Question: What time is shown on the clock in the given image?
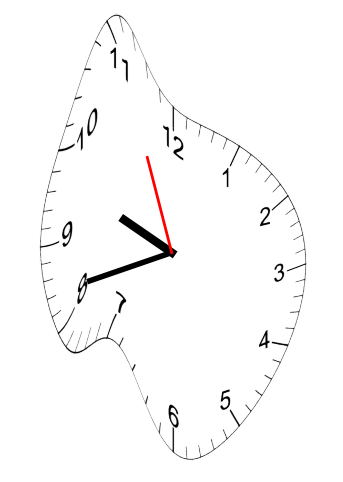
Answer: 09:41:56